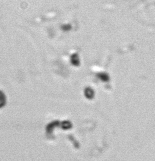
Label: Phaeocystis_debris